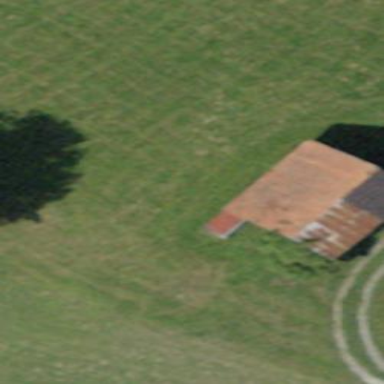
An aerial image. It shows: Rural barn.